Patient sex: F
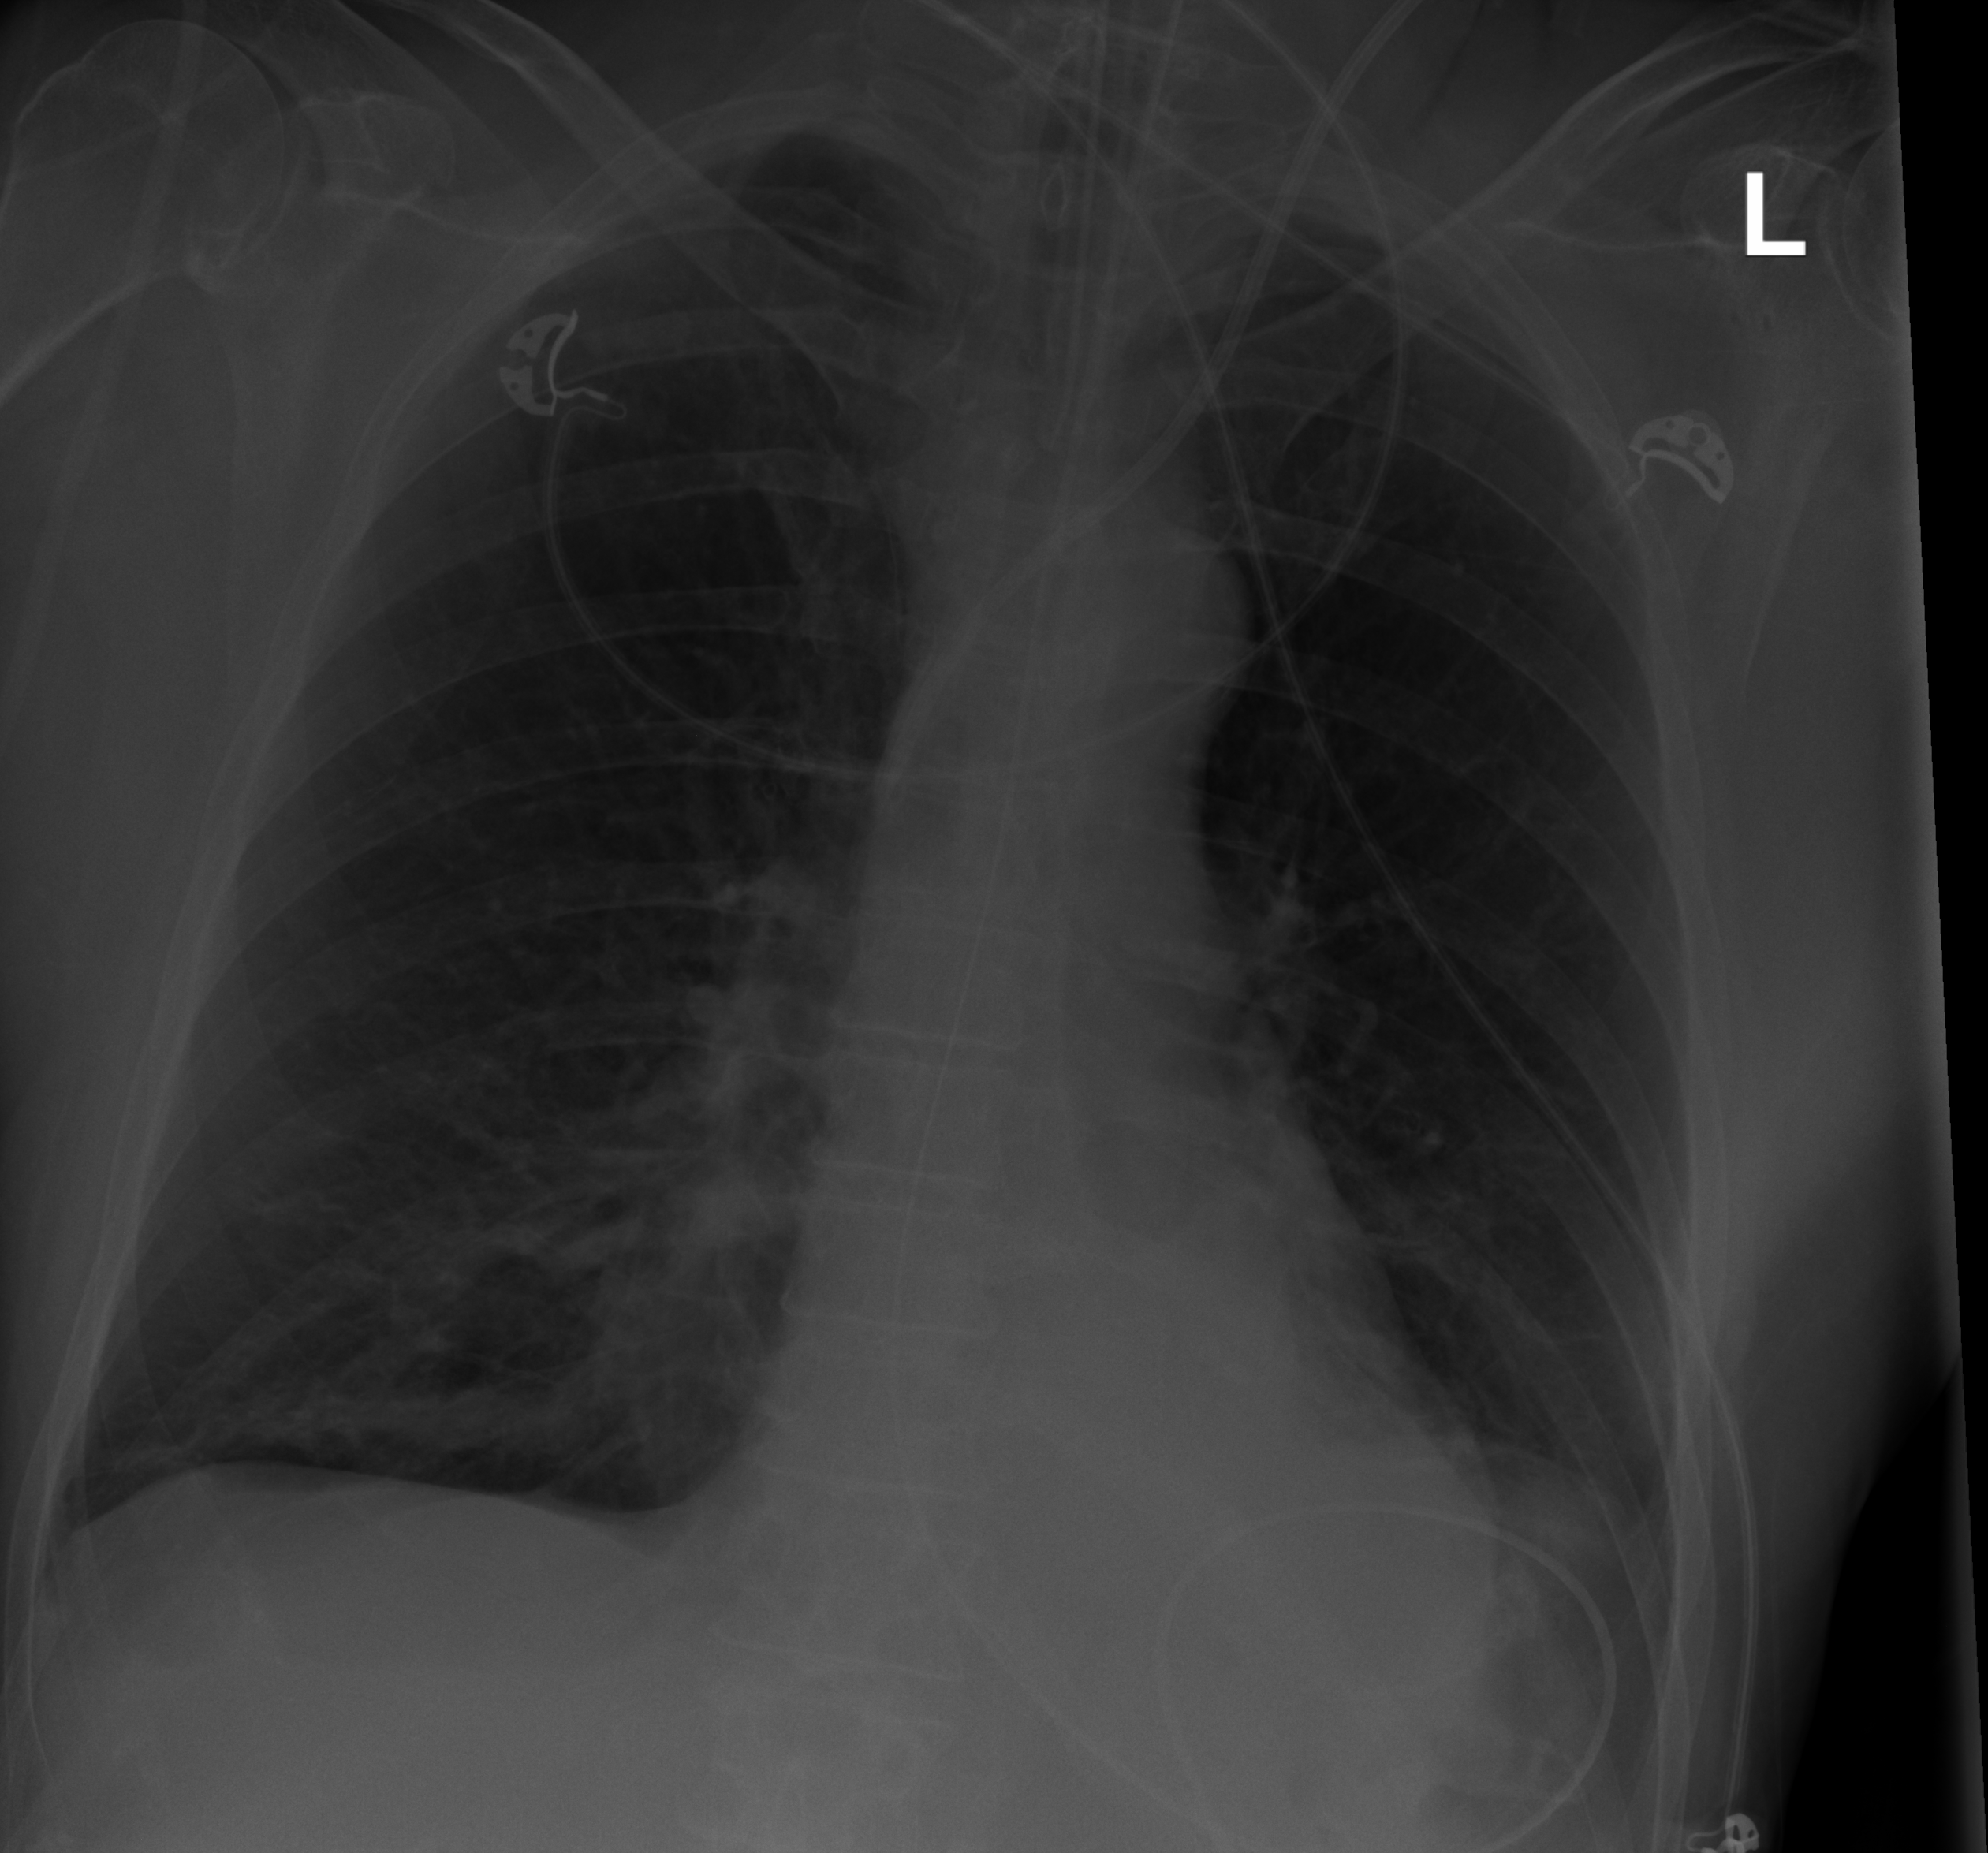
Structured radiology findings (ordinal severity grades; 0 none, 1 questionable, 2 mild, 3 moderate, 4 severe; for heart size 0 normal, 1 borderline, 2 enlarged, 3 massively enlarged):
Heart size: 0
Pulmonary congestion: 0
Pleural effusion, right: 0
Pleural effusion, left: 0
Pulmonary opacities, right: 2
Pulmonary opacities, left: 0
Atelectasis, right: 2
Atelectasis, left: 2